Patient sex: M
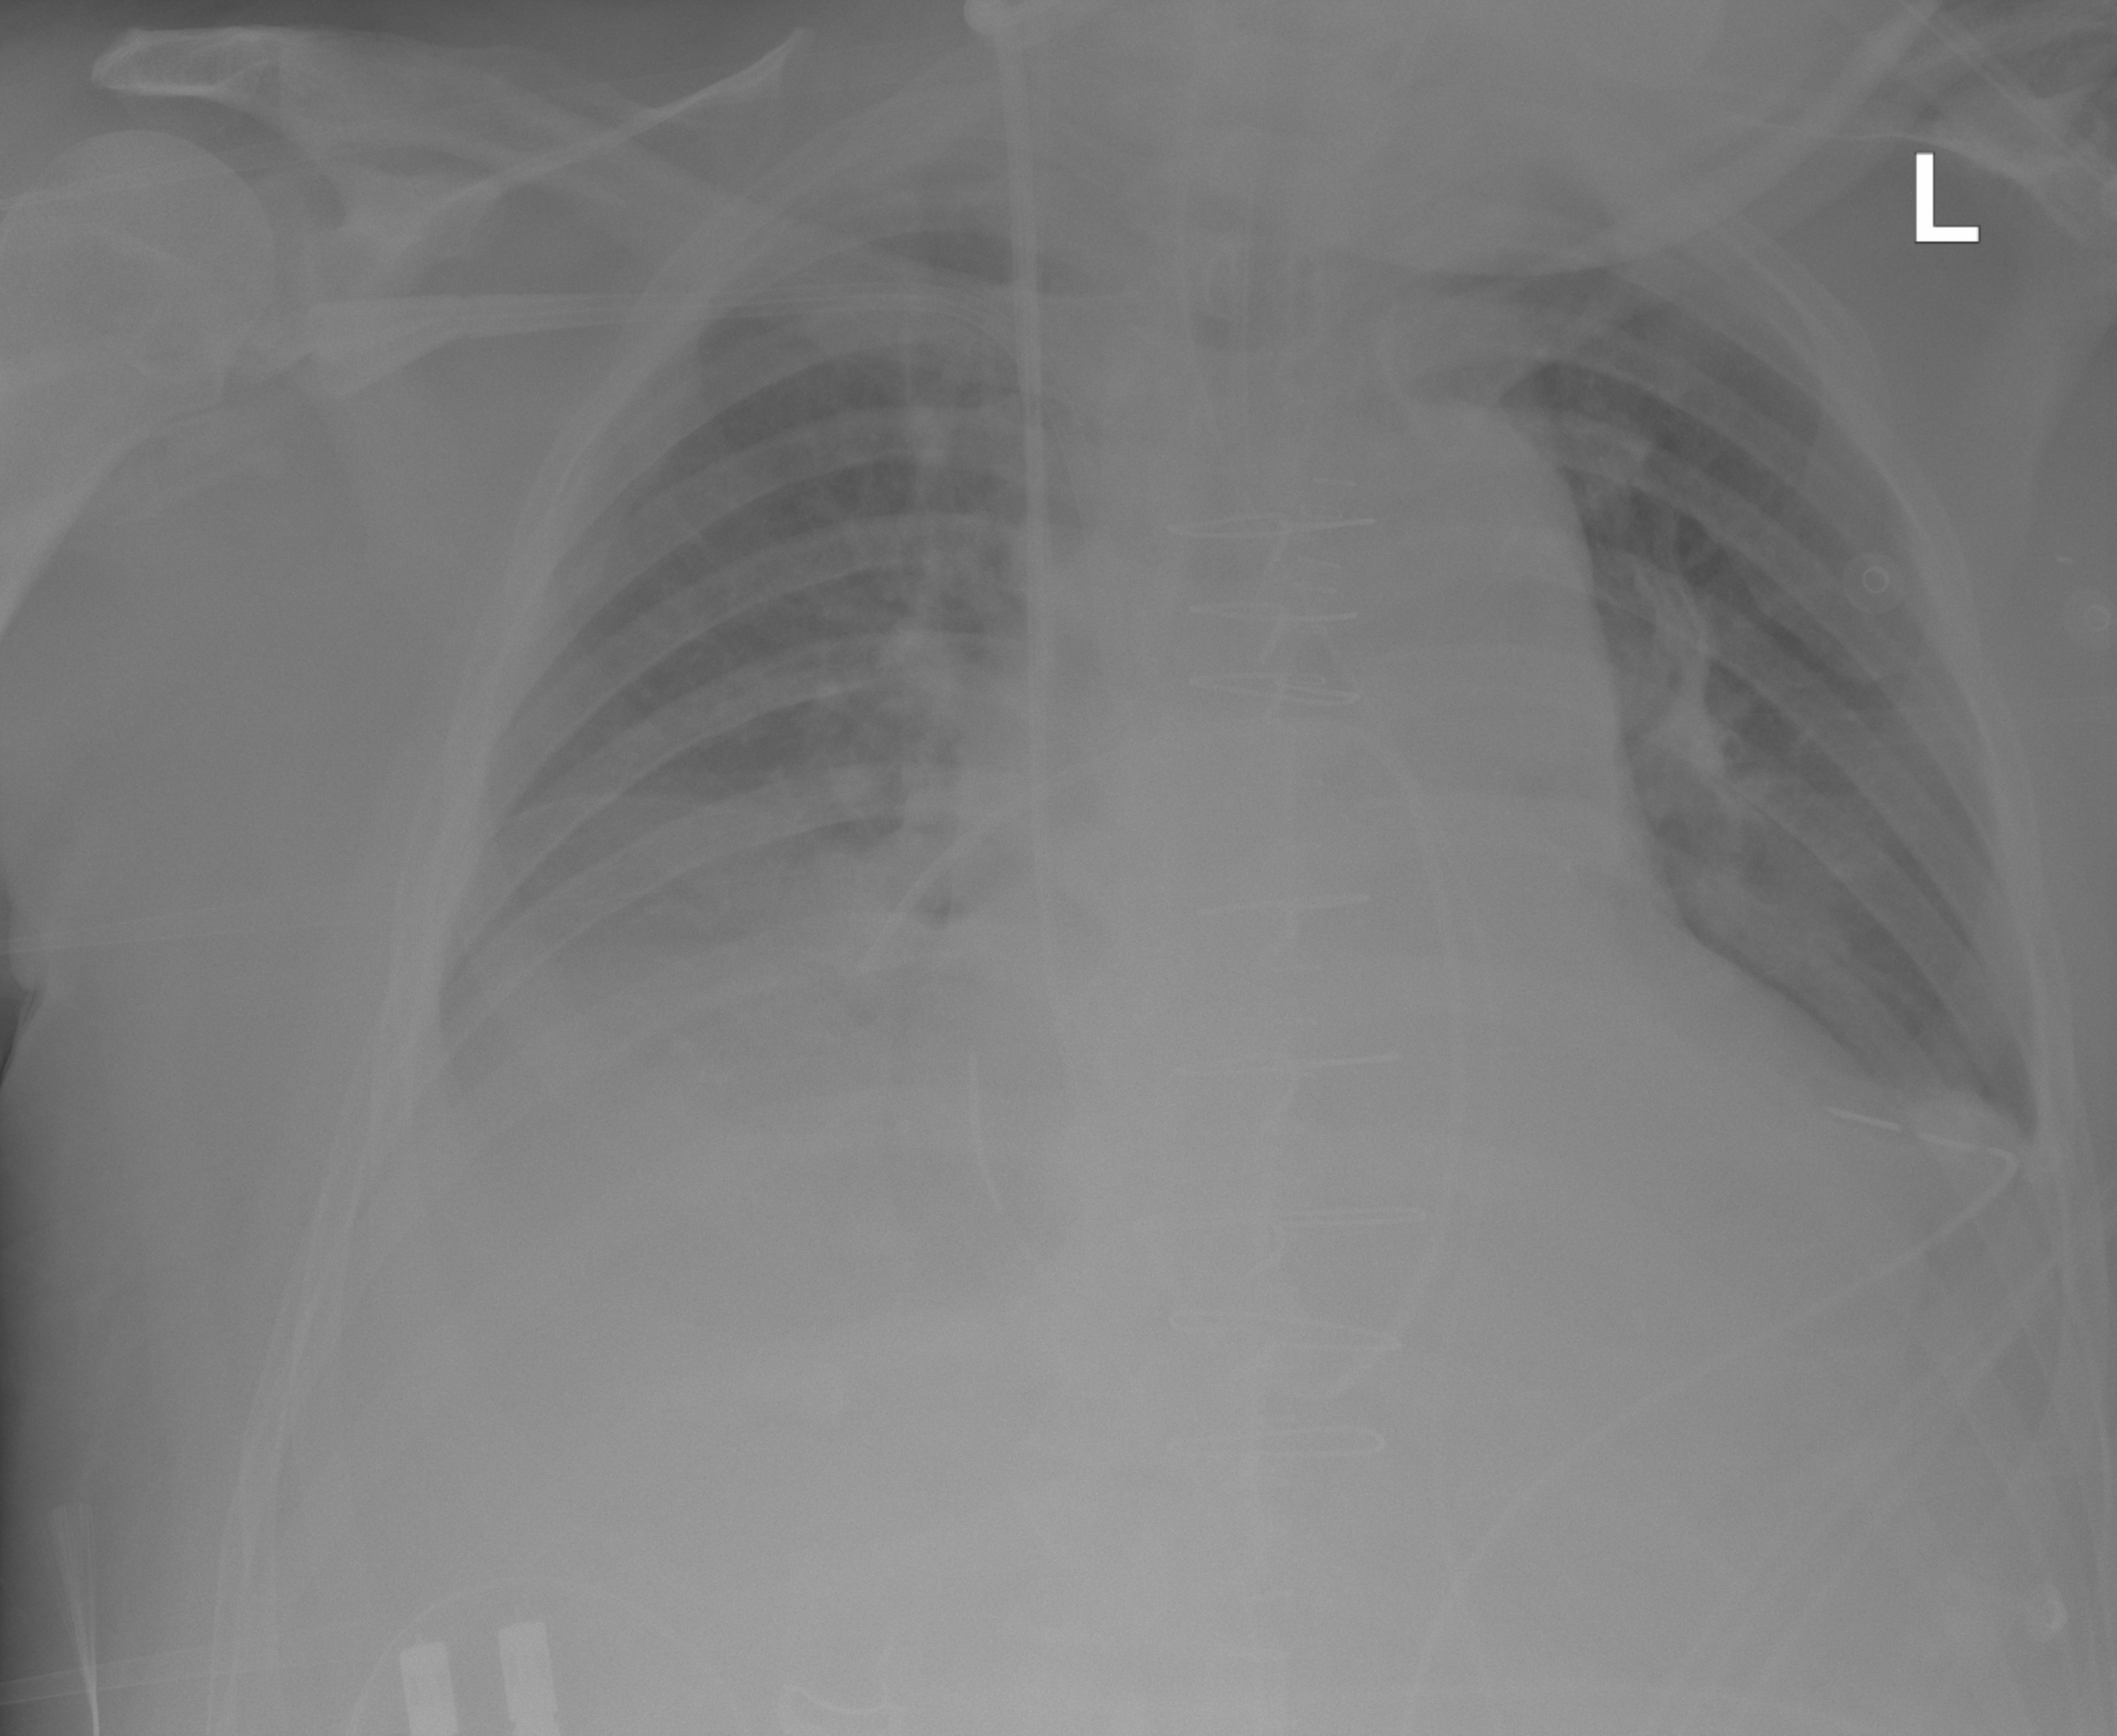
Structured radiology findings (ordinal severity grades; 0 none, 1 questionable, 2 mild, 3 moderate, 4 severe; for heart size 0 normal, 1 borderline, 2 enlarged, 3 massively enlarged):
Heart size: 2
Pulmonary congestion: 0
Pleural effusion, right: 2
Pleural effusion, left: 2
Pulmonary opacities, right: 0
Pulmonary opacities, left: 0
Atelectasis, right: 2
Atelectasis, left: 2